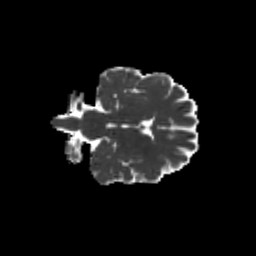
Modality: MD
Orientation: coronal
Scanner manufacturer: siemens
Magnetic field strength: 3 T
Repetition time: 9.2 s
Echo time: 0.084 s